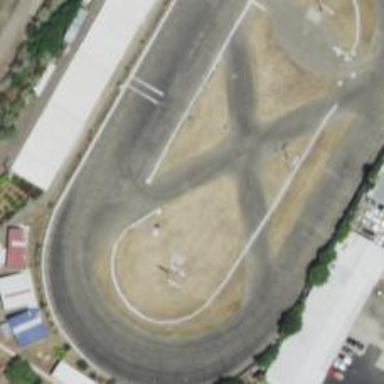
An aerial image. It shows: Raceway for motor sports.